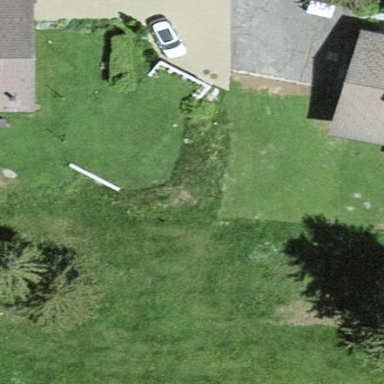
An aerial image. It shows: Garage.